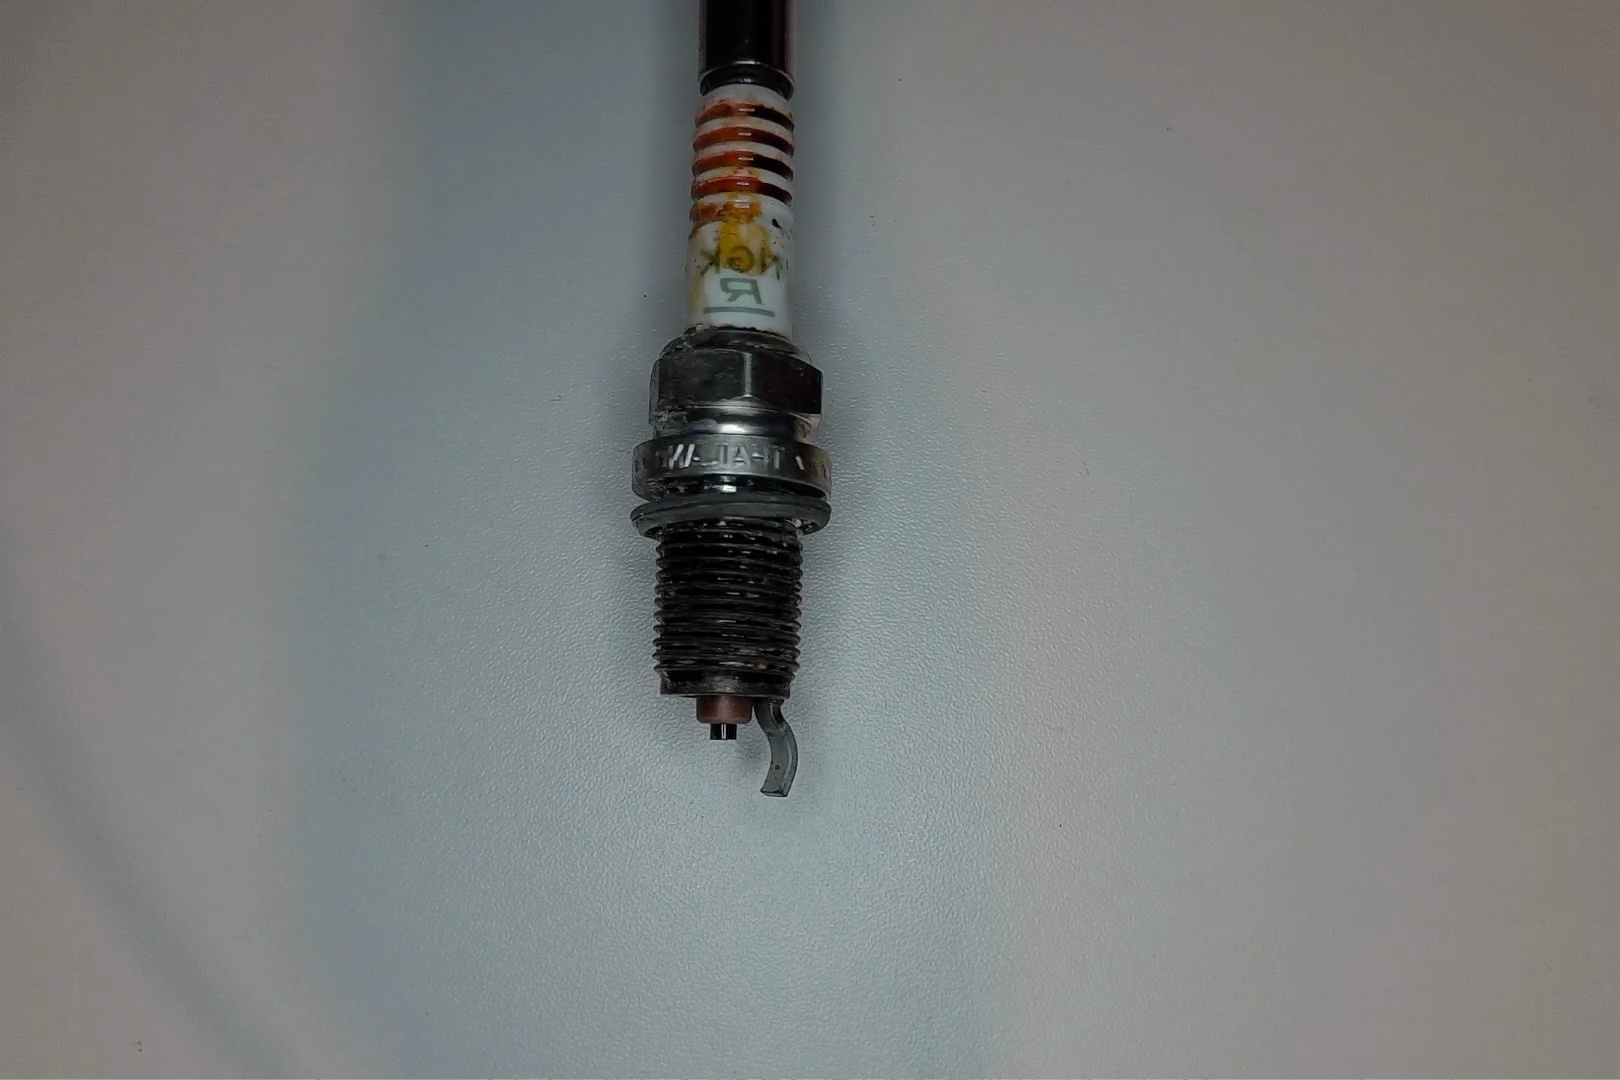
Label: anomaly